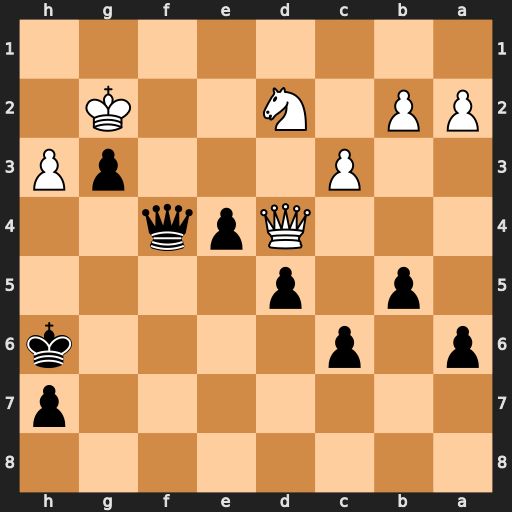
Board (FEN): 8/7p/p1p4k/1p1p4/3Qpq2/2P3pP/PP1N2K1/8
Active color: b
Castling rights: -
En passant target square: -
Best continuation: c5 Qxc5 Qxd2+